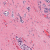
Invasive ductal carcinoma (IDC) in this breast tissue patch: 0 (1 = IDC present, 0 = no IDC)